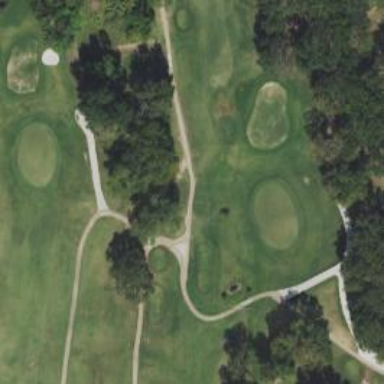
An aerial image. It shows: Path for golf carts.